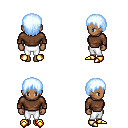
a pixel art fantasy rpg character, female body template, human, dark skin, brown long-sleeve shirt, white pants, white cyan plain hairstyle, gold boots, four views (front, back, left, right), 2x2 character sprite sheet, small pixel art, hard edges, no anti-aliasing